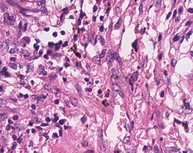
Tumor epithelial tissue: no
Tumor-associated stroma tissue: yes
Normal tissue: no